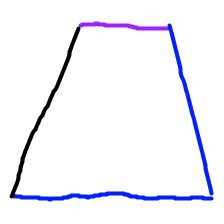
Shape: trapezoid